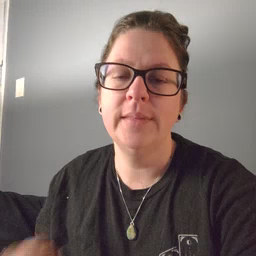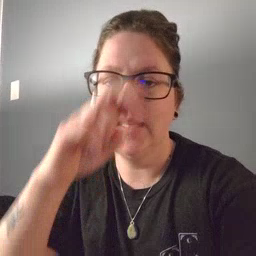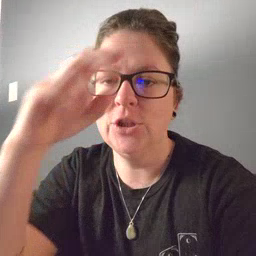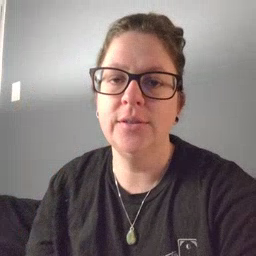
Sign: stairs